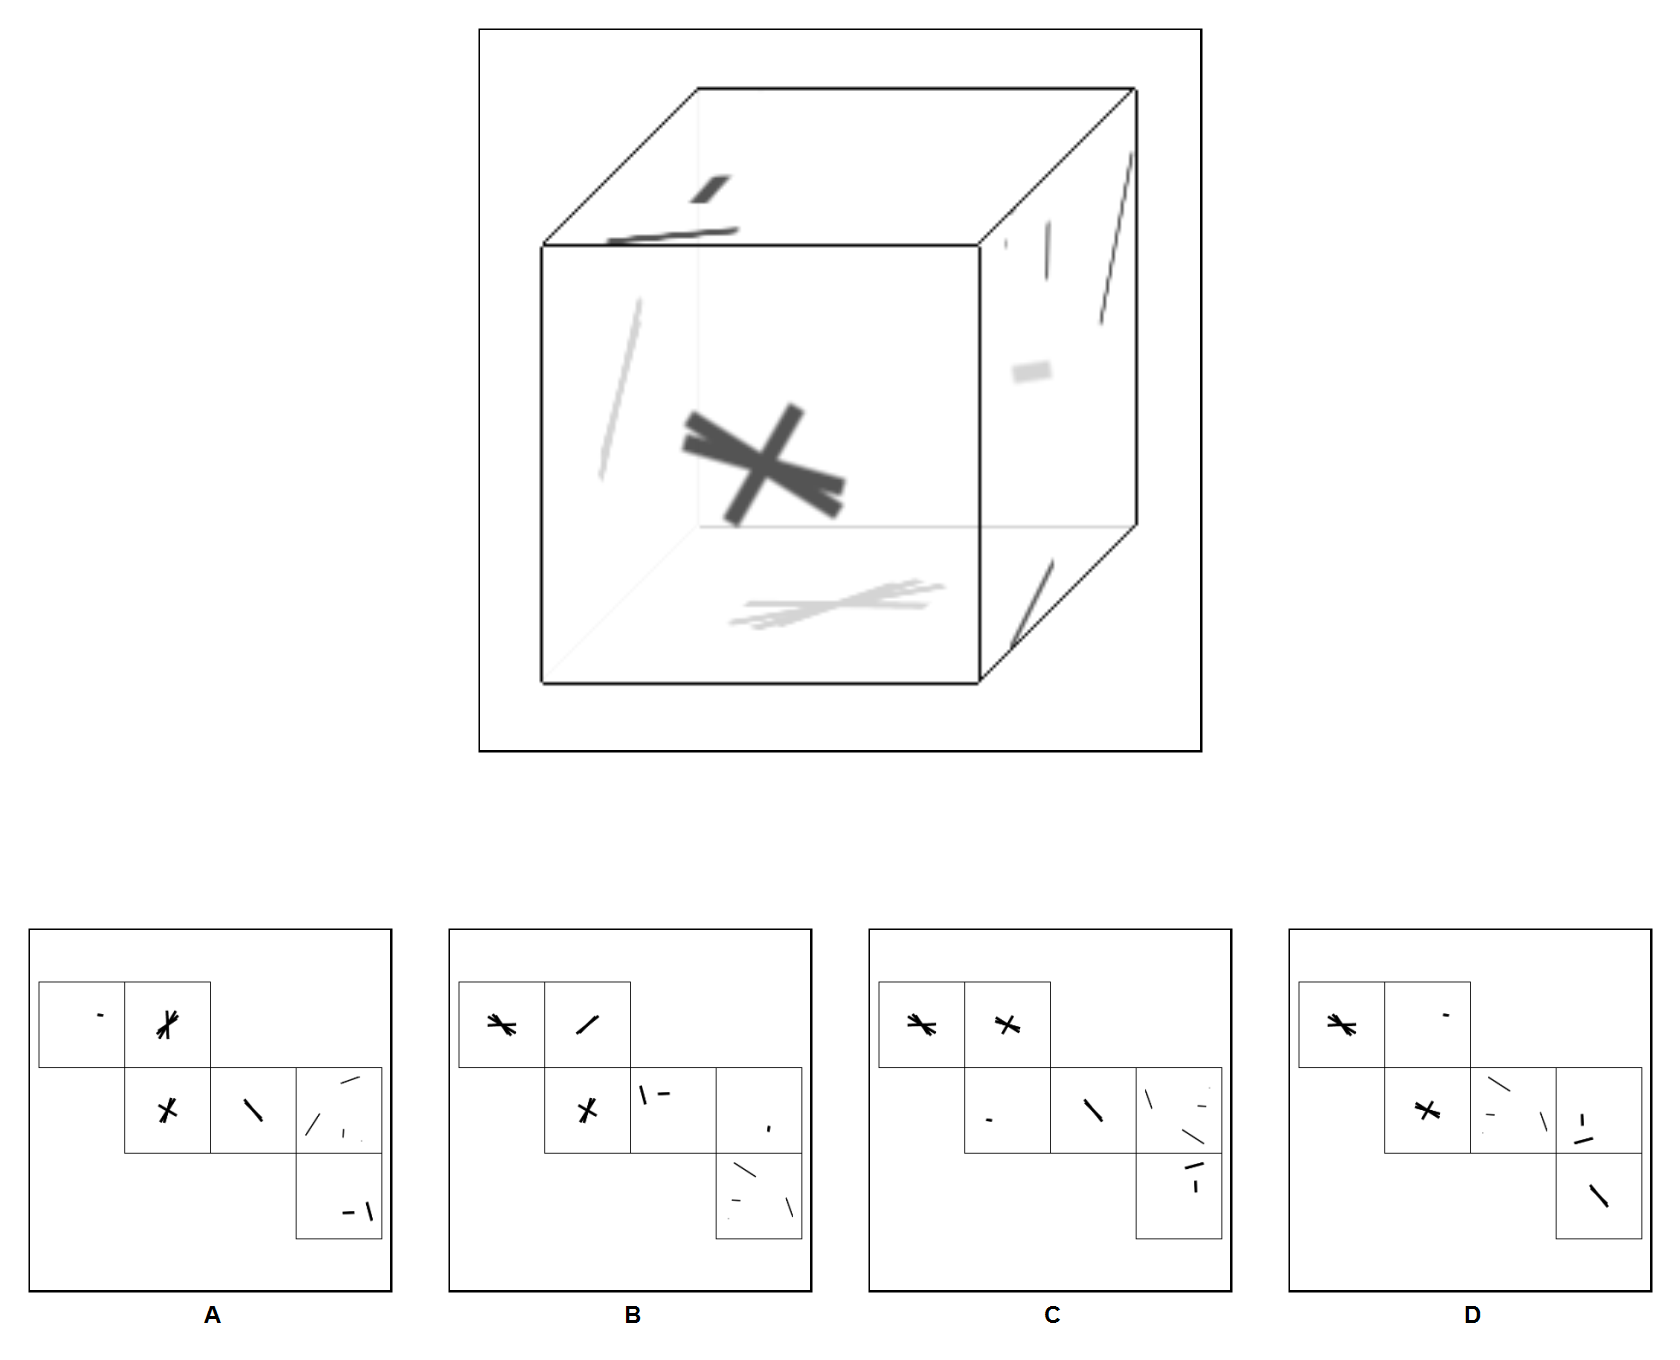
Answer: B